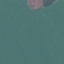
Land use / land cover class: SeaLake